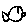
Label: fish